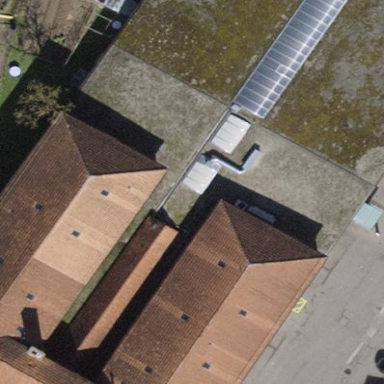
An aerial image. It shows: Commercial building.